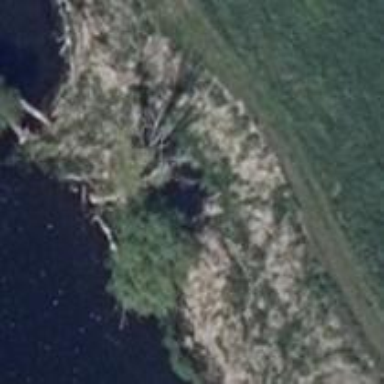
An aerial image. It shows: Beautiful tree in nature.